如图所示，在正方体$ABCD-A_1B_1C_1D_1$中，点$P$为边$A_1C_1$上的动点，则下列直线中，始终与直线$BP$异面的是( )

\noindent A.\ $DD_1 \quad\quad$ B.\ $AC \quad\quad$ C.\ $AD_1 \quad\quad$ D.\ $B_1C$
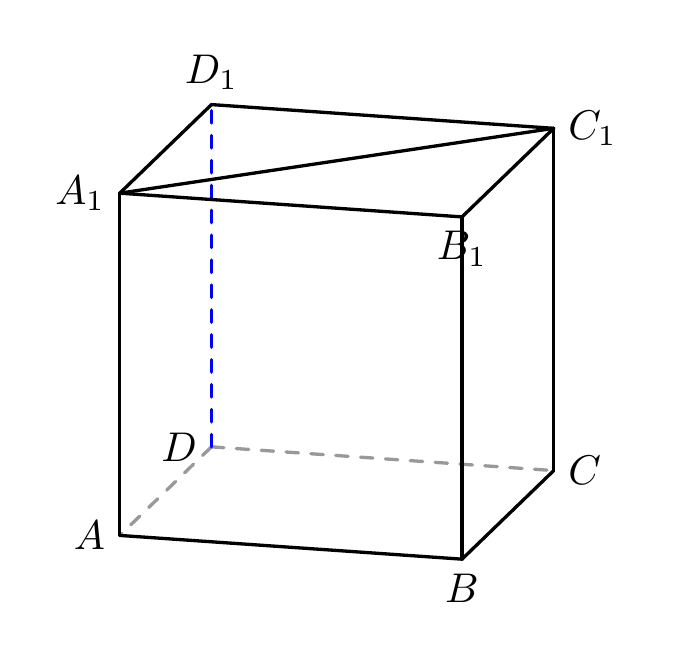
【解答】

\noindent \textbf{【答案】$\boldsymbol{B}$}

\vspace{0.1cm}
\noindent \textbf{【分析】}
根据空间中两条直线的位置关系，判断是否为异面直线即可．

\vspace{0.1cm}
\noindent \textbf{【解答】}
解：对于$\boldsymbol{A}$，当$P$是$A_1C_1$的中点时，$BP$与$DD_1$是相交直线；

对于$\boldsymbol{B}$，根据异面直线的定义知，$BP$与$AC$是异面直线；

对于$\boldsymbol{C}$，当点$P$与$C_1$重合时，$BP$与$AD_1$是平行直线；

对于$\boldsymbol{D}$，当点$P$与$C_1$重合时，$BP$与$B_1C$是相交直线．

\noindent 故选：$\boldsymbol{B}$．